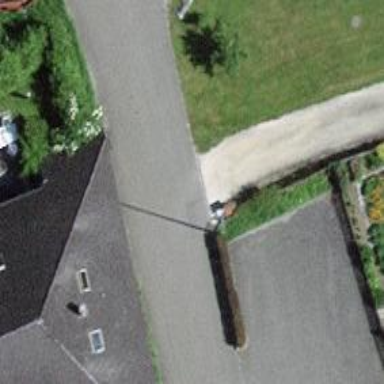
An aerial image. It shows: Asphalt road in residential area.